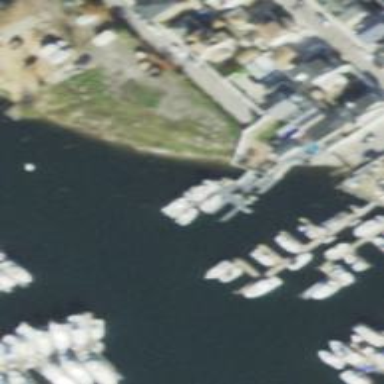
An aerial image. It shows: Man-made pier.